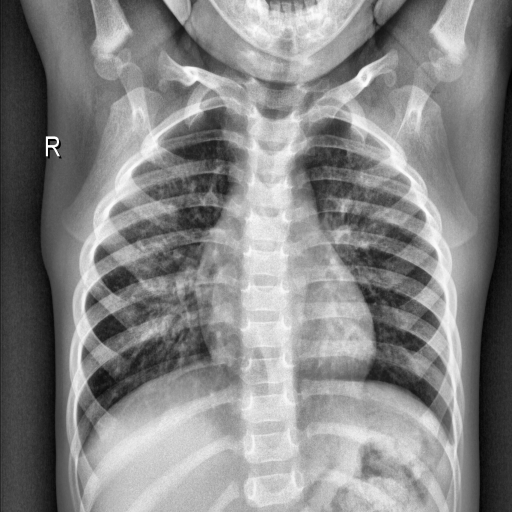
Finding: NORMAL